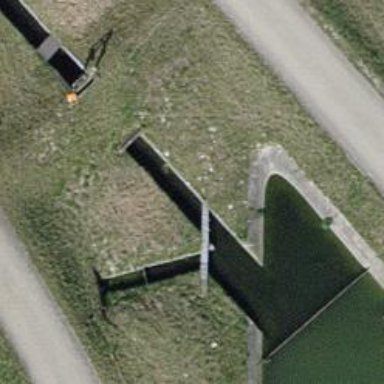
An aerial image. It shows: Canal.